Field crop: maize
Growth stage: 2
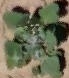
Species: chenopodium